Field crop: tomato
Growth stage: 1
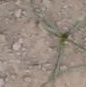
Species: cyperus